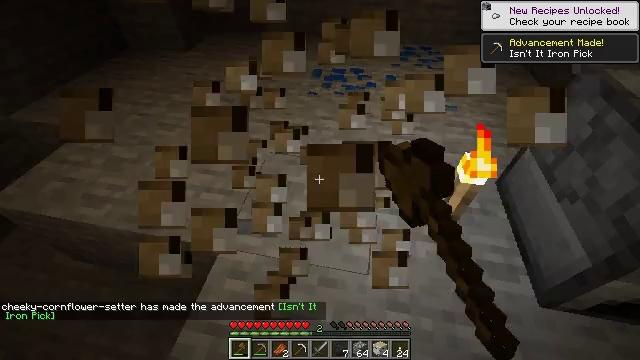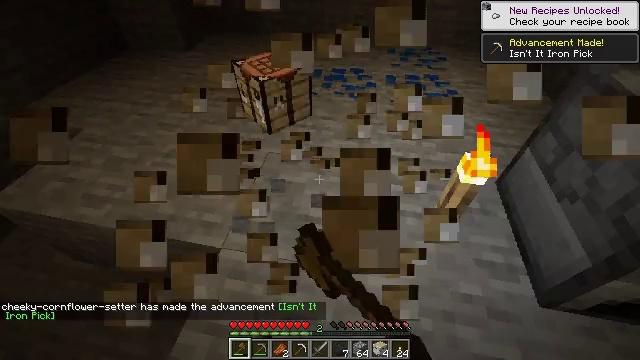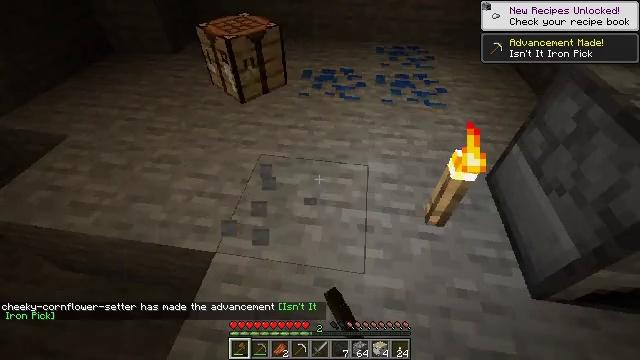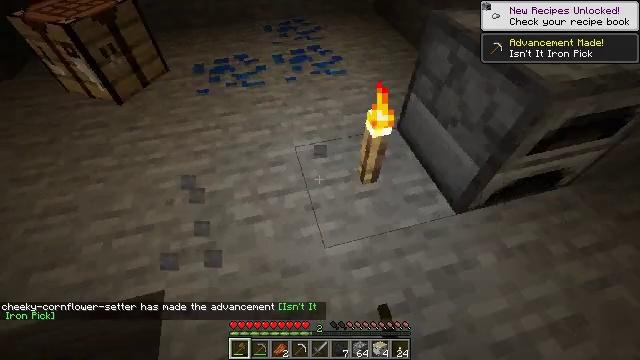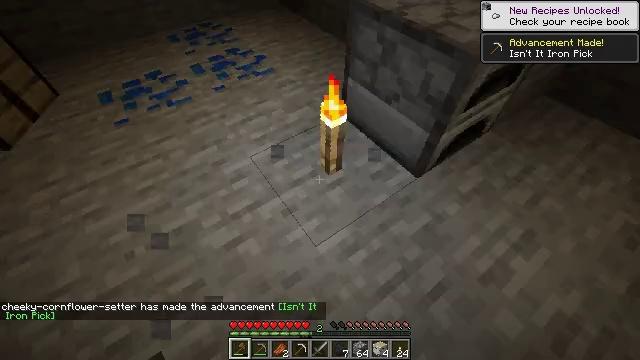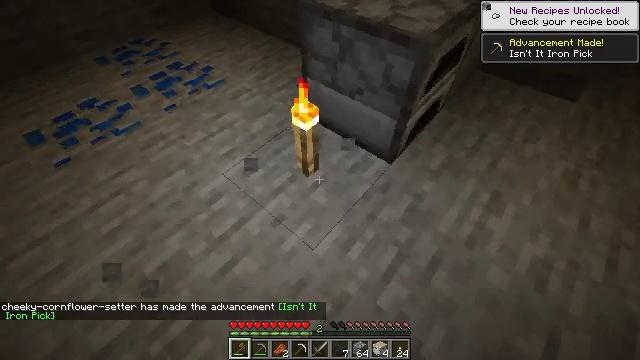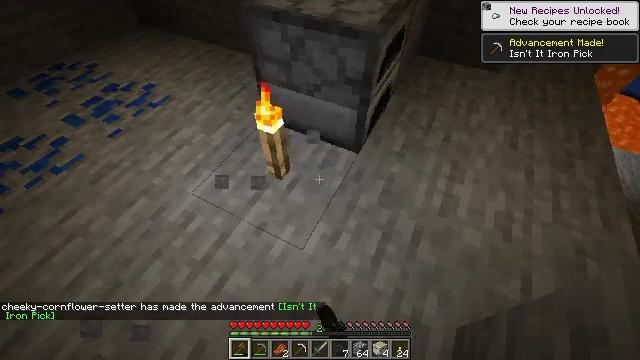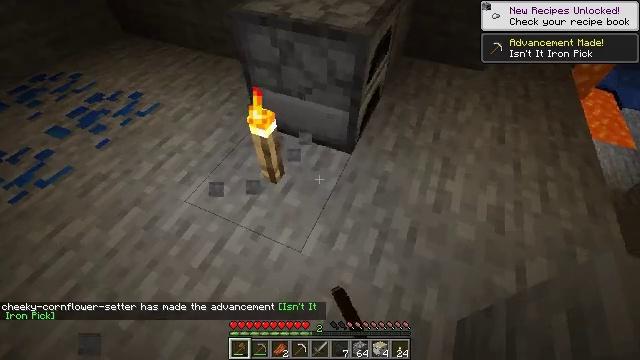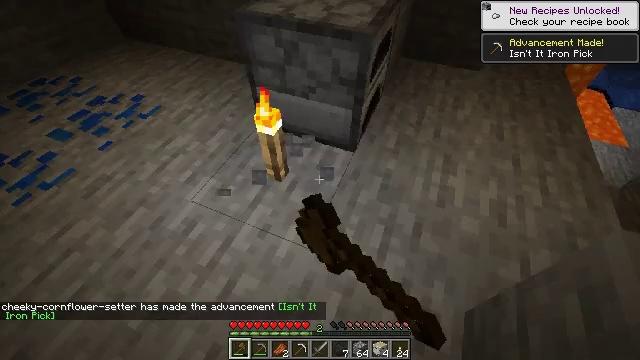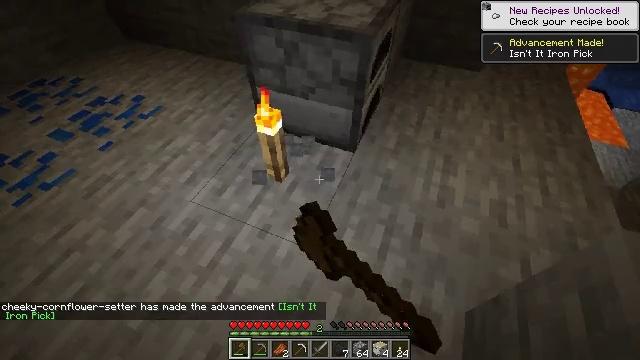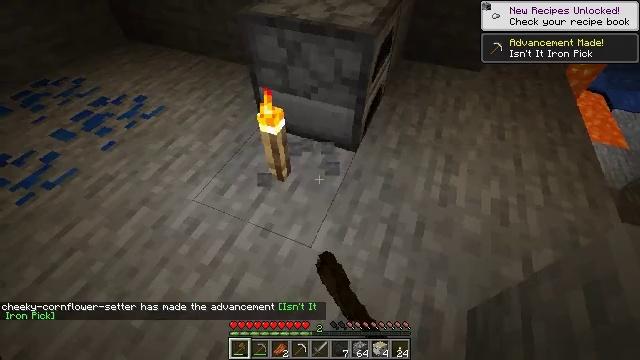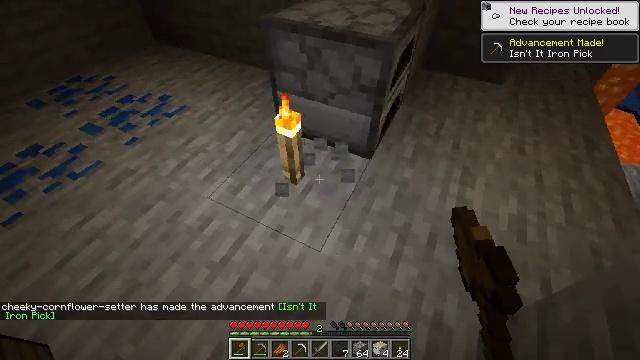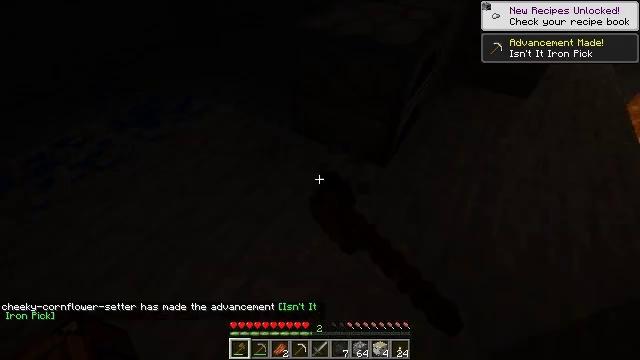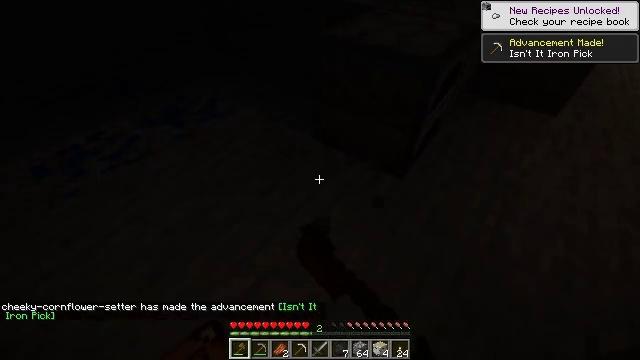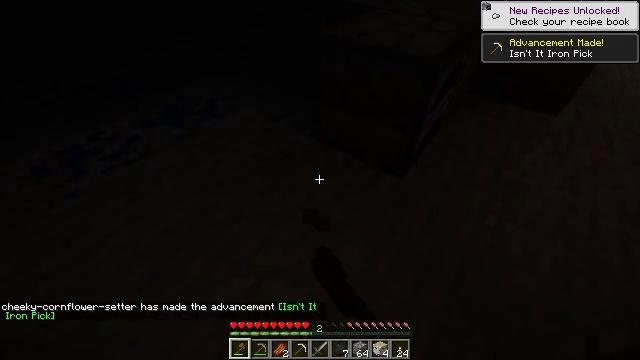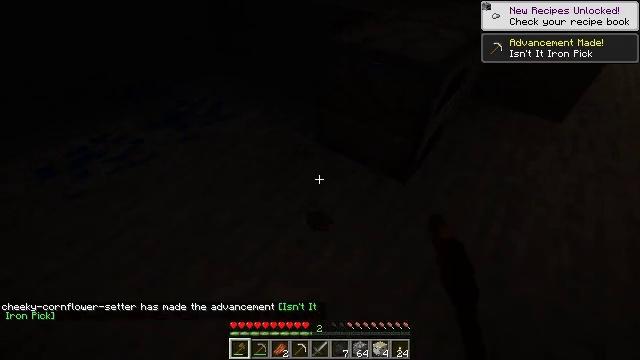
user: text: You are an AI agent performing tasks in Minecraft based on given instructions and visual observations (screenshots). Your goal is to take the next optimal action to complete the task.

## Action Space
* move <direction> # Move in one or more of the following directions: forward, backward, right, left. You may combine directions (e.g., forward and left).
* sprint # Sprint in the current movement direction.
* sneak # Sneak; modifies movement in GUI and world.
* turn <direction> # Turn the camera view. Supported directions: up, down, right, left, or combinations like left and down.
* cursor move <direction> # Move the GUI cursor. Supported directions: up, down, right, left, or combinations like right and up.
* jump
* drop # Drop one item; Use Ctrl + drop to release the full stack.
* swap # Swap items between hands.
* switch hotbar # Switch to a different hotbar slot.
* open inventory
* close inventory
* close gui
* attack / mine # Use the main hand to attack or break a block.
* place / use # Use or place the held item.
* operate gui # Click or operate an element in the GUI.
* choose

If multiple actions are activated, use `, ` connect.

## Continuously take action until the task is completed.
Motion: motion action
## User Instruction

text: Retrieve the torch.
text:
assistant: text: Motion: attack / mine
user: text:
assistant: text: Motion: turn right, attack / mine
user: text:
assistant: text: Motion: move left, turn right and down, attack / mine
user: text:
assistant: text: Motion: move left, turn right and down, attack / mine
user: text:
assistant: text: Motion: move left, turn right, attack / mine
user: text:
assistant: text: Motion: turn right, attack / mine
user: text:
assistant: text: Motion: turn right, attack / mine
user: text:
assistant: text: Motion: turn right, attack / mine
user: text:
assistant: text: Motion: attack / mine
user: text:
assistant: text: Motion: attack / mine
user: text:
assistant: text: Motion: turn left and up, attack / mine
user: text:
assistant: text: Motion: turn left and up, attack / mine
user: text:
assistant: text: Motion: turn left and up, attack / mine
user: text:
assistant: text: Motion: attack / mine
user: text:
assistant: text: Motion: attack / mine
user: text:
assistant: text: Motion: attack / mine
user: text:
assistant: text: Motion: attack / mine
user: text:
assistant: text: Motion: attack / mine